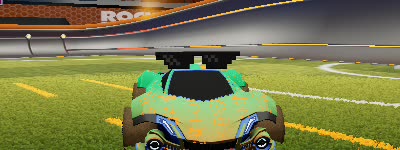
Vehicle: werewolf